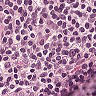
Metastatic tissue present: no